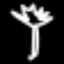
Label: palm tree